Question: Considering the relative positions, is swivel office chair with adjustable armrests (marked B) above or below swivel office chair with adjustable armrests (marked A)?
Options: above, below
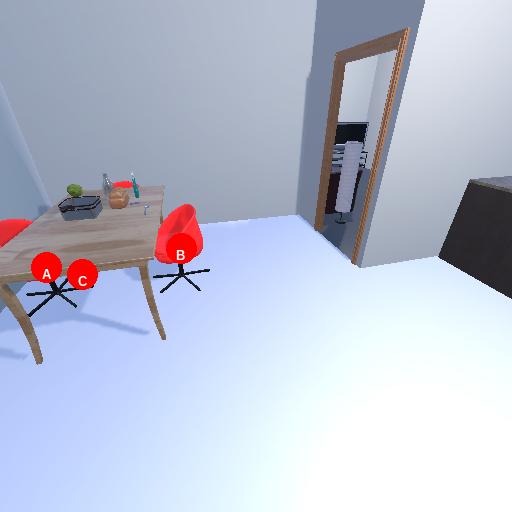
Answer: above